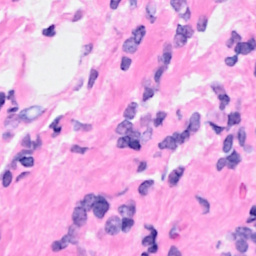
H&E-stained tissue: Breast